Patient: sex M, age 52
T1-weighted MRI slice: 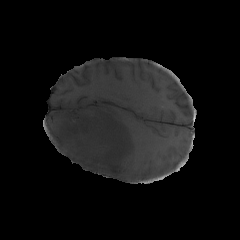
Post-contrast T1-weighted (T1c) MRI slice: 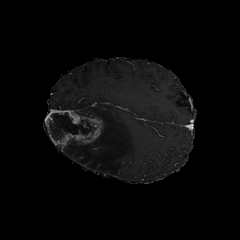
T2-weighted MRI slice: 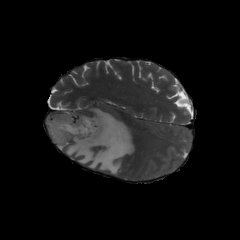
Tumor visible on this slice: yes
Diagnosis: Glioblastoma, IDH-wildtype
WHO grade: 4